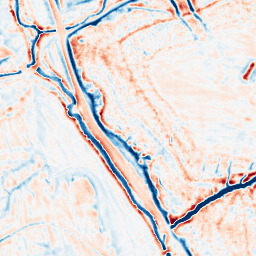
Category: edge_preserving
Decomposition family: bilateral
Decomposition parameters: d: 15
sigma_color: 25
sigma_space: 75
Upsampling method: linear_exact
Upsampling parameters: scale: 4
Upsampling scale: 4